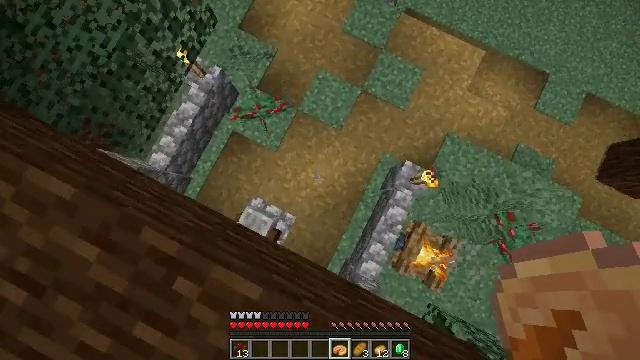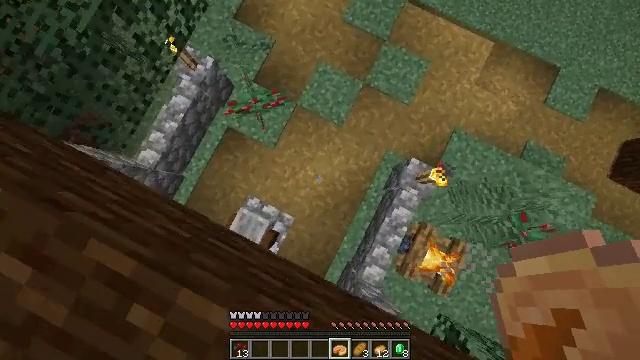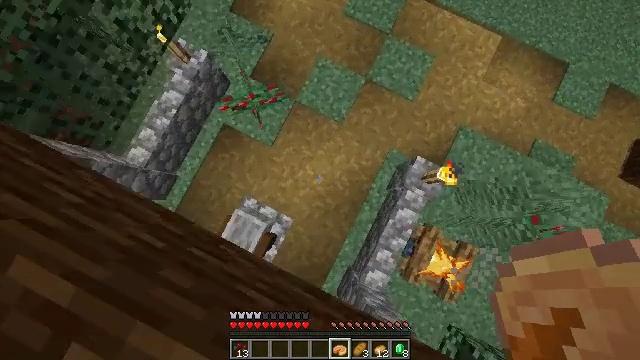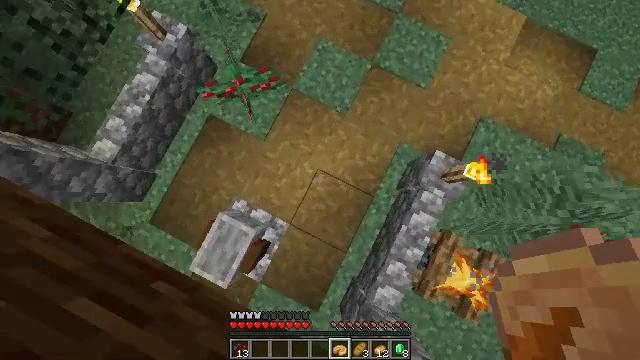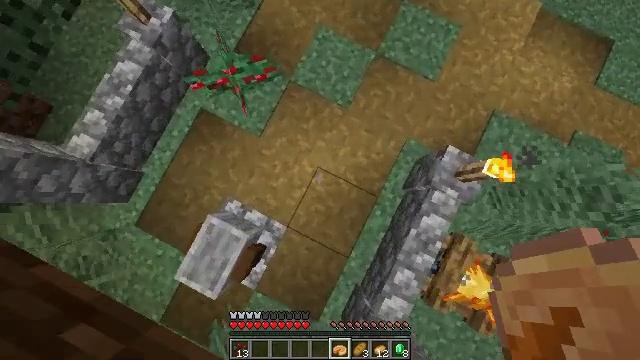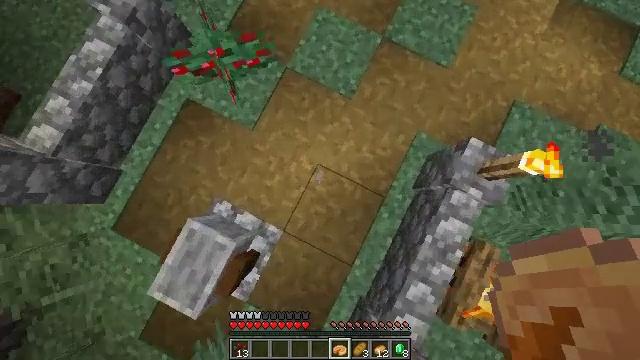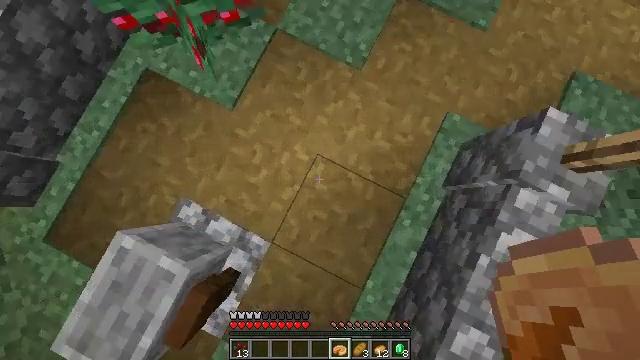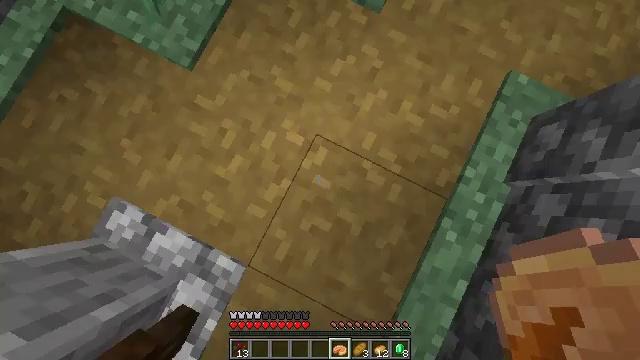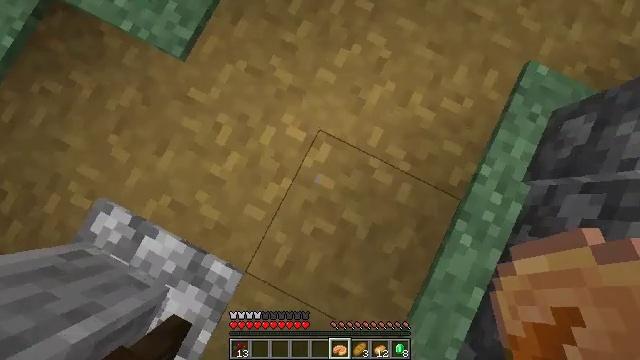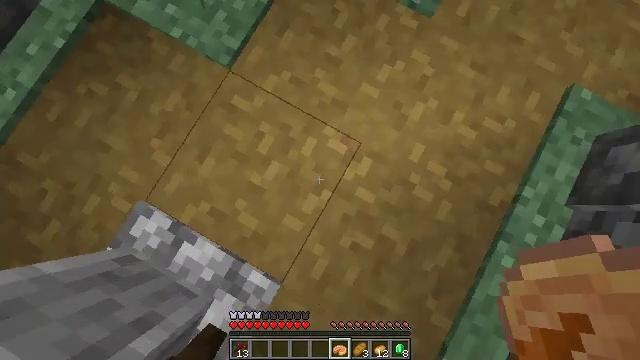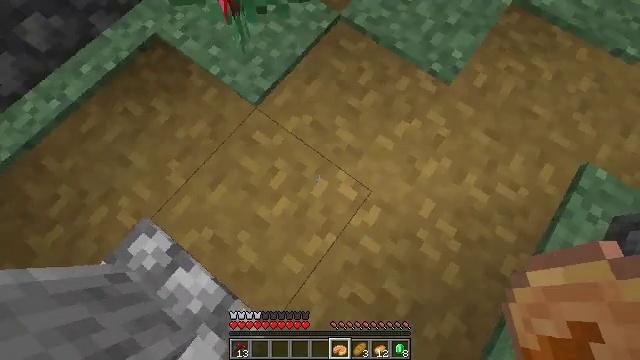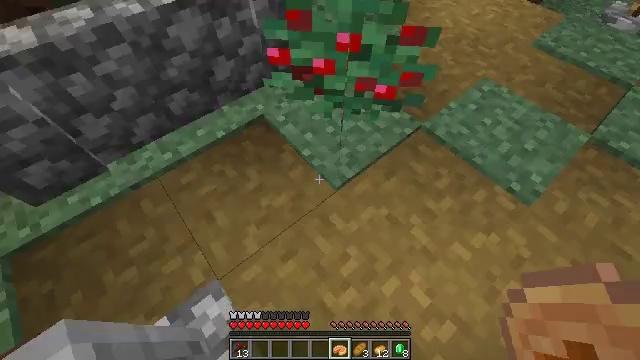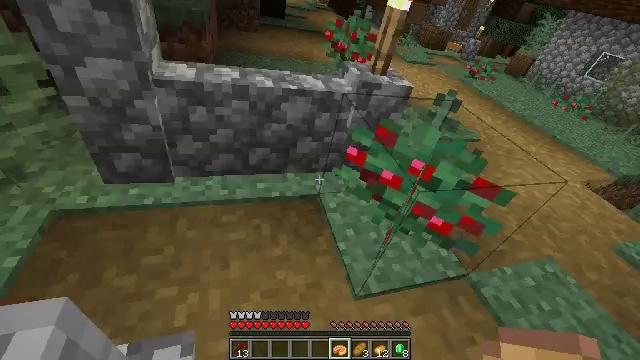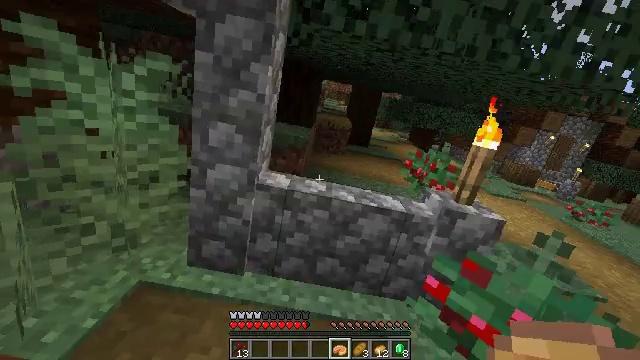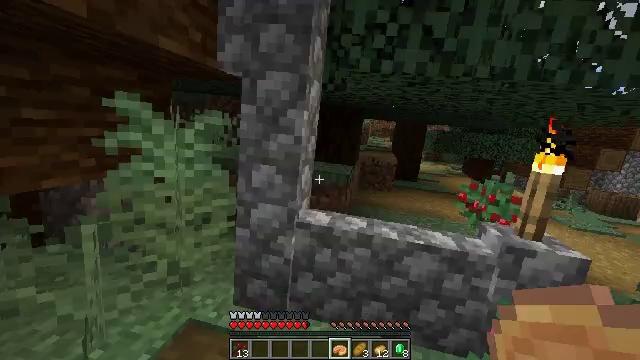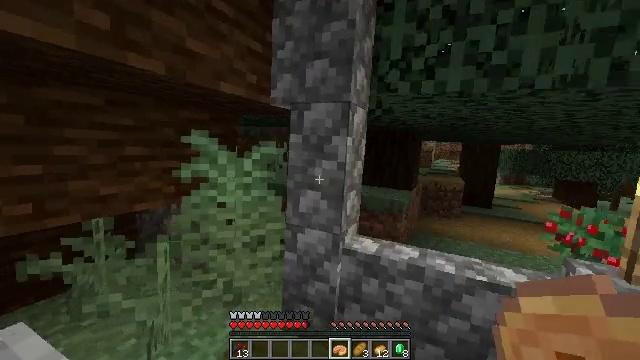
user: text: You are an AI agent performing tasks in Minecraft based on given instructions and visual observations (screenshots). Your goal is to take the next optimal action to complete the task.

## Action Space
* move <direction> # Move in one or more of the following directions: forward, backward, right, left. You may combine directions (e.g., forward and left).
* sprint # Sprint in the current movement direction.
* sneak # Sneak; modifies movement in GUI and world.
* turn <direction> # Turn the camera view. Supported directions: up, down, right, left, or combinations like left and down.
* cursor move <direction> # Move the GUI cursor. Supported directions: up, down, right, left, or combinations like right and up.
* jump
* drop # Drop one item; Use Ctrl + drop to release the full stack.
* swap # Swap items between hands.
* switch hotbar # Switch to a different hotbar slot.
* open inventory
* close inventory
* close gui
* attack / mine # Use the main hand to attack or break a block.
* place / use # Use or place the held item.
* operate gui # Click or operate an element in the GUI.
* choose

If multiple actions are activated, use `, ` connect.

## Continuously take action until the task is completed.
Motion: motion action
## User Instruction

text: Pick up the purple carpet from the ground.
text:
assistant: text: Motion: no_op
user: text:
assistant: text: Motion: no_op
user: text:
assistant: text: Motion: no_op
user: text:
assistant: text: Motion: no_op
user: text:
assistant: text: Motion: no_op
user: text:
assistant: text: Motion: no_op
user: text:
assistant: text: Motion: no_op
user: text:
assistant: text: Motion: move left
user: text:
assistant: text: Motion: move left, turn left and up
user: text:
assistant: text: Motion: move left, turn left and up
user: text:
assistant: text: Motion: move left, turn left and up
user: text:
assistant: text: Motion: turn left and up
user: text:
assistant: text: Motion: turn left and up
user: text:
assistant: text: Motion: move right, turn left and up
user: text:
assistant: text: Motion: move right, turn left and up
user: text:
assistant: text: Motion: move right, turn left and up
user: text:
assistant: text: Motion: move right, turn left and up
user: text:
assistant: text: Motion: move forward and move right, turn left
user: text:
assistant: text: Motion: move forward and move right, turn left
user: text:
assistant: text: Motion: move forward and move right, turn left and down
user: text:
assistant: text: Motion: move forward and move right, turn left and down
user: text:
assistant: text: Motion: move forward and move right, turn left and down
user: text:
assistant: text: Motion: move forward, turn left and down
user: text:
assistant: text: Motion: turn left and down
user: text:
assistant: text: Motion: turn left and down
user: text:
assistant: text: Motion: turn left and down
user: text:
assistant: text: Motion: turn left and down
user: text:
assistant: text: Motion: move left, turn left
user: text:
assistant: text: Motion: move left
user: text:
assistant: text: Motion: move left